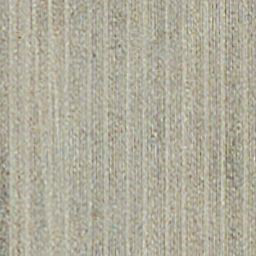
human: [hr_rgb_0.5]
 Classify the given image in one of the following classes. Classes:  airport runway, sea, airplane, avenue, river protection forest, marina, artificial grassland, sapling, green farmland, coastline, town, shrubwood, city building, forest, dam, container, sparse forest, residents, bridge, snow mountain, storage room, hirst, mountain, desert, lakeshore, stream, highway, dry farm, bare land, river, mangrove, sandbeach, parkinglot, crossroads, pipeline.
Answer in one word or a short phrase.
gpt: dry farm